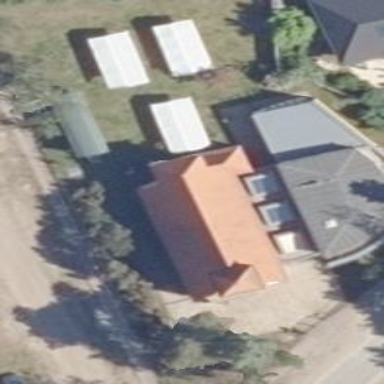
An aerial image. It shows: Coral-colored place of worship with side-hipped roof. It is part of church building.